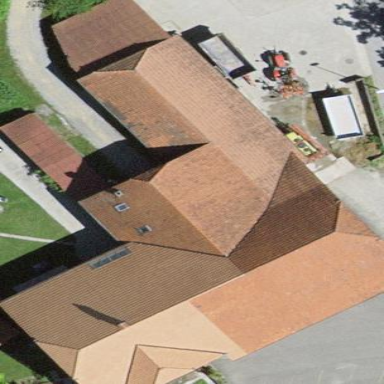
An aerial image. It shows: Farm building.